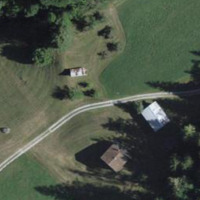
EUNIS habitat code: 24
Species observed at this site:
Melanargia galathea